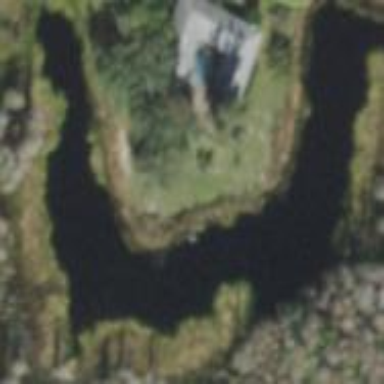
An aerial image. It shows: Pond surrounded by natural water.